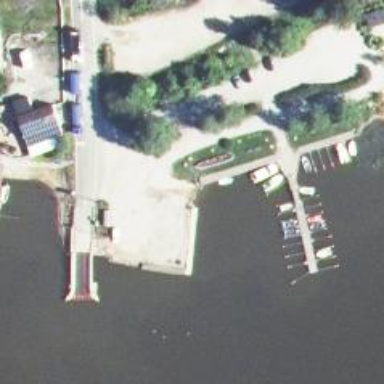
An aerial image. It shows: Slipway on leisure land.